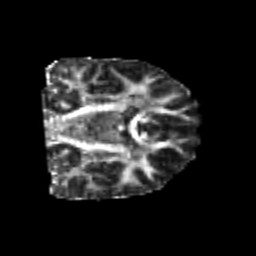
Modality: FA
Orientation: coronal
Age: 26
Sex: female
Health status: healthy
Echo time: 0.074 s